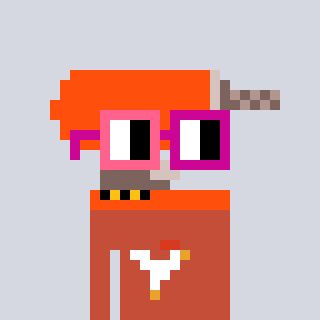
a pixel art character with square pink and red glasses, a drill-shaped head and a rust-colored body on a cool background